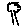
Label: tree